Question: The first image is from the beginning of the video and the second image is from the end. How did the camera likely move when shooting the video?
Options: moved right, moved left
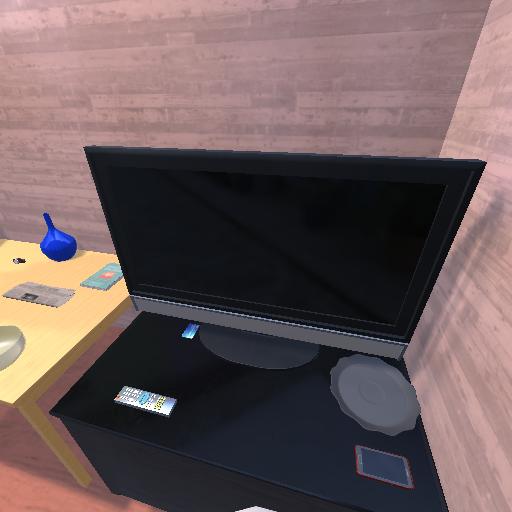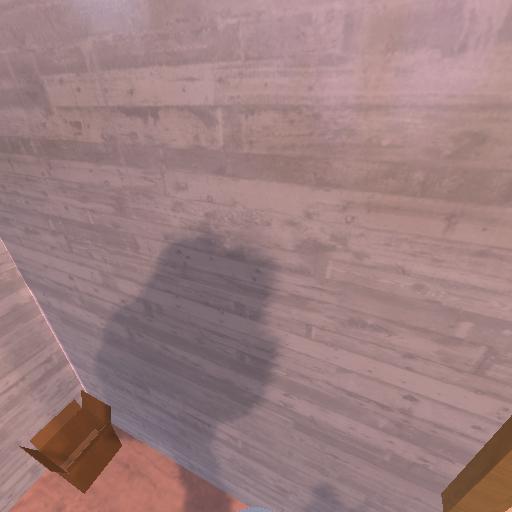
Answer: moved right